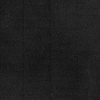
Atmospheric dust classification: dusty